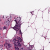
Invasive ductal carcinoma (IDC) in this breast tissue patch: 1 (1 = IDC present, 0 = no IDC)